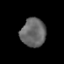
Tissue: prostate
Cell type: Epithelial cells
Senescence score: 0.1576
Nuclear area (px): 700
Mean DAPI intensity: 103.203